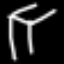
Label: chair